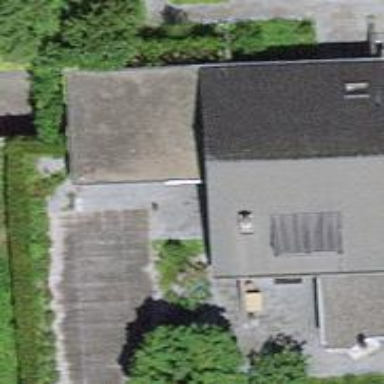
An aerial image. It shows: Simple and straightforward house.